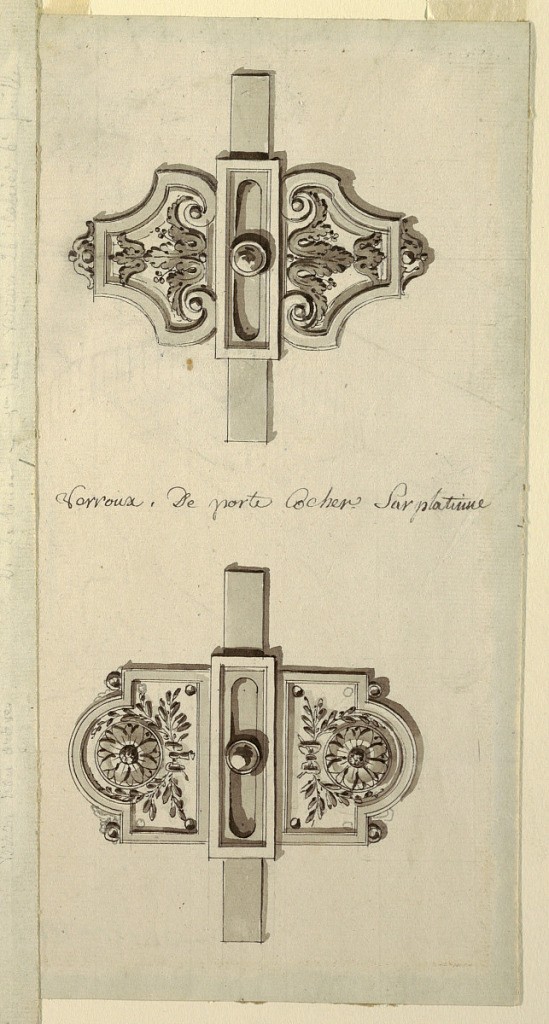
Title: Designs of Bolts
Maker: Richard de Lalonde, French, active 1780–96
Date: ca. 1780
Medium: Pen and ink, brush and watercolor, graphite on paper
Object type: Drawing
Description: Upper bolt clasp is formed by rinceaux in ogival frames; lower bolt, by two rosettes, with laurel sprigs within rectangular frames with arched sides.